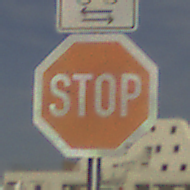
Verkehrszeichen: Stop
Zusatzzeichen oben: RichtungsangabeDurchPfeile9
Umgebung: Outdoor, Suburban
Tageszeit: MorningAfternoon
Wetter: PartlyCloudy
Licht: Natural
Jahreszeit: NotSpecified
Kontrast: HighContrast